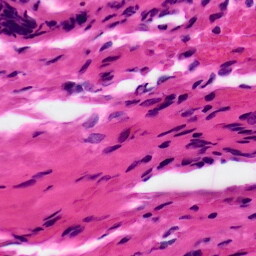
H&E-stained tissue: Ovarian